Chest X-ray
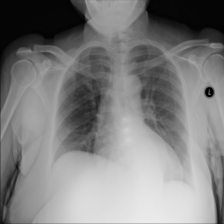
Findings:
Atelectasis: negative
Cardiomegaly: negative
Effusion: positive
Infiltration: negative
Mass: negative
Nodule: negative
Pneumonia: negative
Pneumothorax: negative
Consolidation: negative
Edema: negative
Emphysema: negative
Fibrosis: negative
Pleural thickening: negative
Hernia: negative